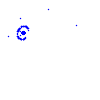
Particle: kaon